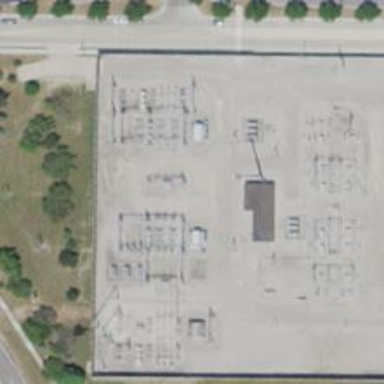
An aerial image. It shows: Switch used for power control.